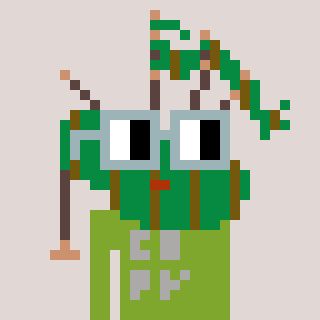
a pixel art character with square dark gray glasses, a bagpipe-shaped head and a slimegreen-colored body on a warm background